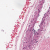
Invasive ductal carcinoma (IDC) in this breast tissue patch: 0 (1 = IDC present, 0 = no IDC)